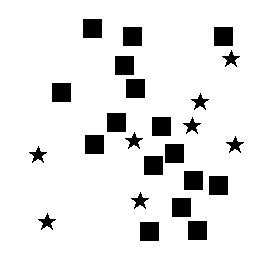
Squares: 16
Triangles: 0
Stars: 8
Total shapes: 24